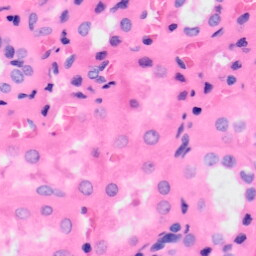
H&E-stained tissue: Kidney